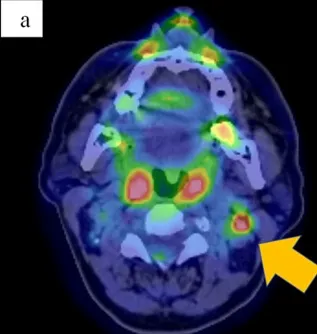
Radiological findings at the initial examination. . (a, b) An 18F-fluorodeoxyglucose-position emission tomography (FDG-PET) image in the delayed phase/computed tomography, a fusion image acquired in the axial plane, and an FDG-PET image in the delayed phase acquired in the axial plane show 18F-fluorodeoxyglucose (FDG) accumulation (standardized uptake value max of 5.3 in the early phase and 6.6 in the delayed phase) at a cervical lymph node (arrow).
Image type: radiology (pet)